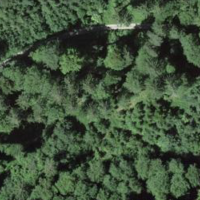
EUNIS habitat code: 44
Species observed at this site:
Impatiens parviflora